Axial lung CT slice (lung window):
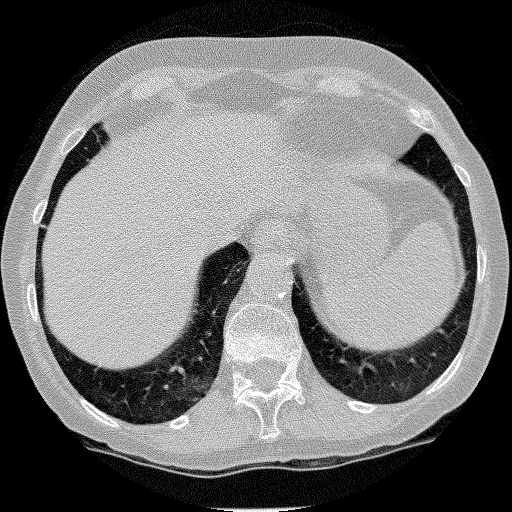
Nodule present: no